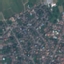
Label: Residential